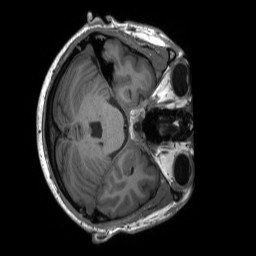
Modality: T1w
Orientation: axial
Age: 29
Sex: male
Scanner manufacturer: siemens
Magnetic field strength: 3 T
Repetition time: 2.3 s
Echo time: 0.00232 s